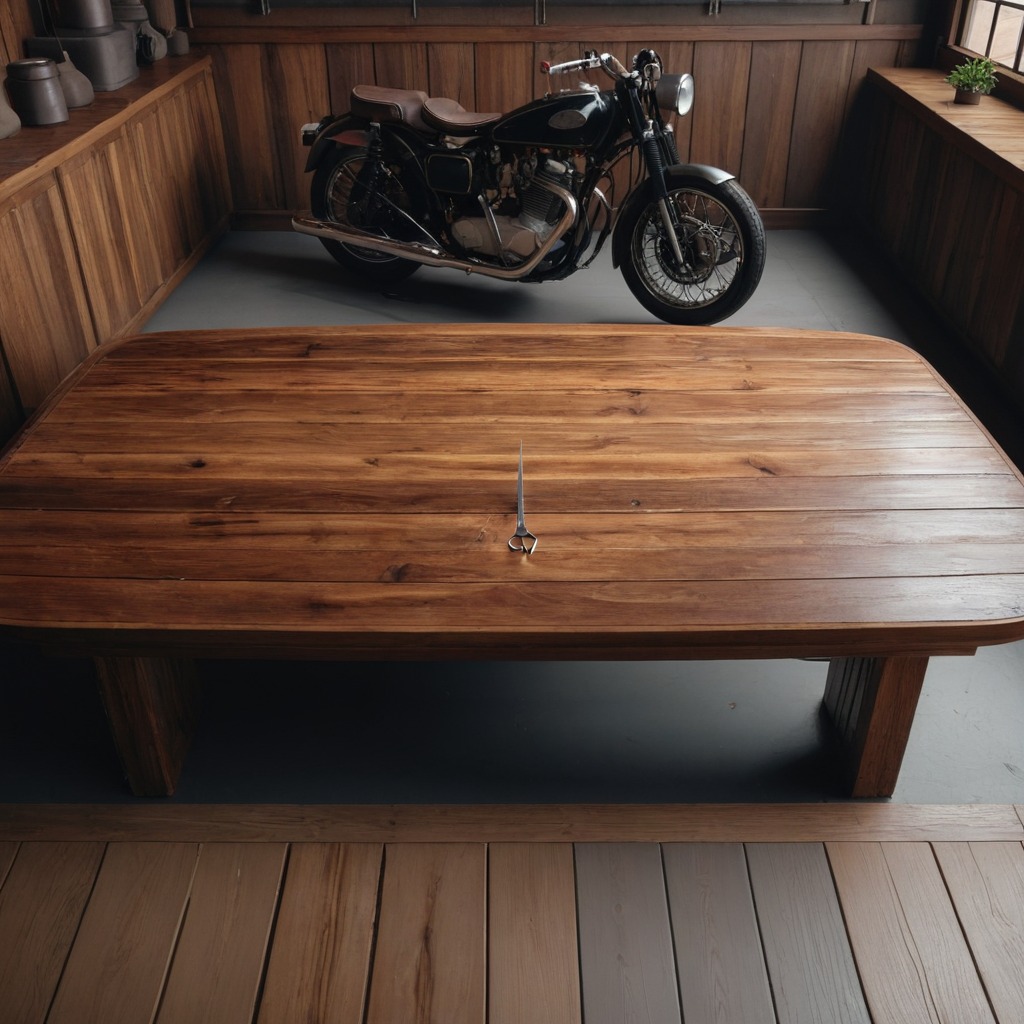
A scissor is lying on an oil-spilled wooden table in a vintage motorcycle garage.